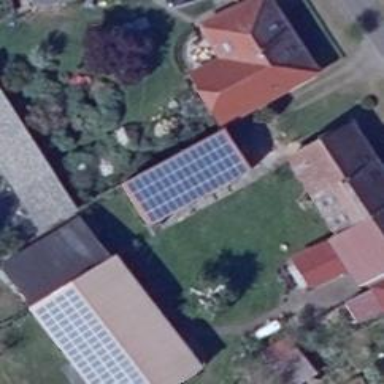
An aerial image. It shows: Solar-powered generator using photovoltaic technology. This small installation generates electricity through solar photovoltaic panels.